Question: I am trying to understand how Sonata works and I have a question. I saw something nice about their demo and I can not find in their documentation like to do. Maybe you can help me.
In the fields they arrive to color values according to criteria surely of the value of the latter I would like to know how to do. I put a small screen that I took on their site that help you maybe to understand my request.

I have a small form which I also put the code and I would like to be able to color in green the "client" in red "ex-client" and in blue "prospect" how am I supposed to do?
'''
protected function configureFormFields(FormMapper $formMapper)
{
$formMapper
->tab('General Information',array('class'=>'col-md-9'))
->with('', array('class'=>'col-md-9'))
->add('firstName', 'text')
->add('surname', 'text')
->add('address', 'text',array('required'=> false))
->add('email', 'email', array(
'required' => false))
->add('Phone', 'text', array(
'required' => false))
->add('birthdate', 'birthday', array('label' => 'Date of Birth','required'=>false))
->end()
->with('Others Informations',array('class'=>'col-md-3'))
->add('Status', 'choice', array(
'choices' => array(
'Client' => 'Client',
'Ex-Client' => 'Ex-Client',
'Prospect' => 'Prospect'),
))
->add('businessname', 'text', array('label' => 'Business Name','required'=>false))
->add('typeofbusiness', 'choice', array(
'choices' => array(
'Blank' => Null,
'SE' => 'SE',
'SA' => 'SA',
'LLP' => 'LLP',
'LTD' => 'LTD',
'Payroll' => 'Payroll'),
'label' => 'Type of buisness'
))
->end()
->end()
->tab('Comment',array('class'=>'col-md-12'))
->add('comments', 'textarea', array('required'=>false))
->end()
;
}
protected function configureDatagridFilters(DatagridMapper $datagridMapper)
{
$datagridMapper
->add('surname')
->add('firstname')
->add('address')
->add('email')
->add('phone')
->add('birthdate', null, array(
'label' => 'Date of birth (mm/dd/yyyy)'), 'sonata_type_datetime_picker', array(
'format' => 'MM/dd/yyyy',
'dp_side_by_side' => true,
'dp_use_current' => false,
'dp_use_seconds' => false,
))
->add('status')
->add('businessname')
->add('typeofbusiness')
->add('comments')
;
}
protected function configureListFields(ListMapper $listMapper)
{
$listMapper
->addIdentifier('surname')
->add('firstname')
->add('address')
->add('email')
->add('phone')
->add('birthdate')
->add('Status')
->add('businessname')
->add('typeofbusiness')
->add('comments');
}
public function toString($object)
{
return $object instanceof Client
? $object->getSurname()
: 'Client'; // shown in the breadcrumb on the create view
}
'''
}
Also in the installation and grip they make us create a BlogPost but nowhere I have defined anything and the boolean values are in red or green. I really do not understand how to do that.
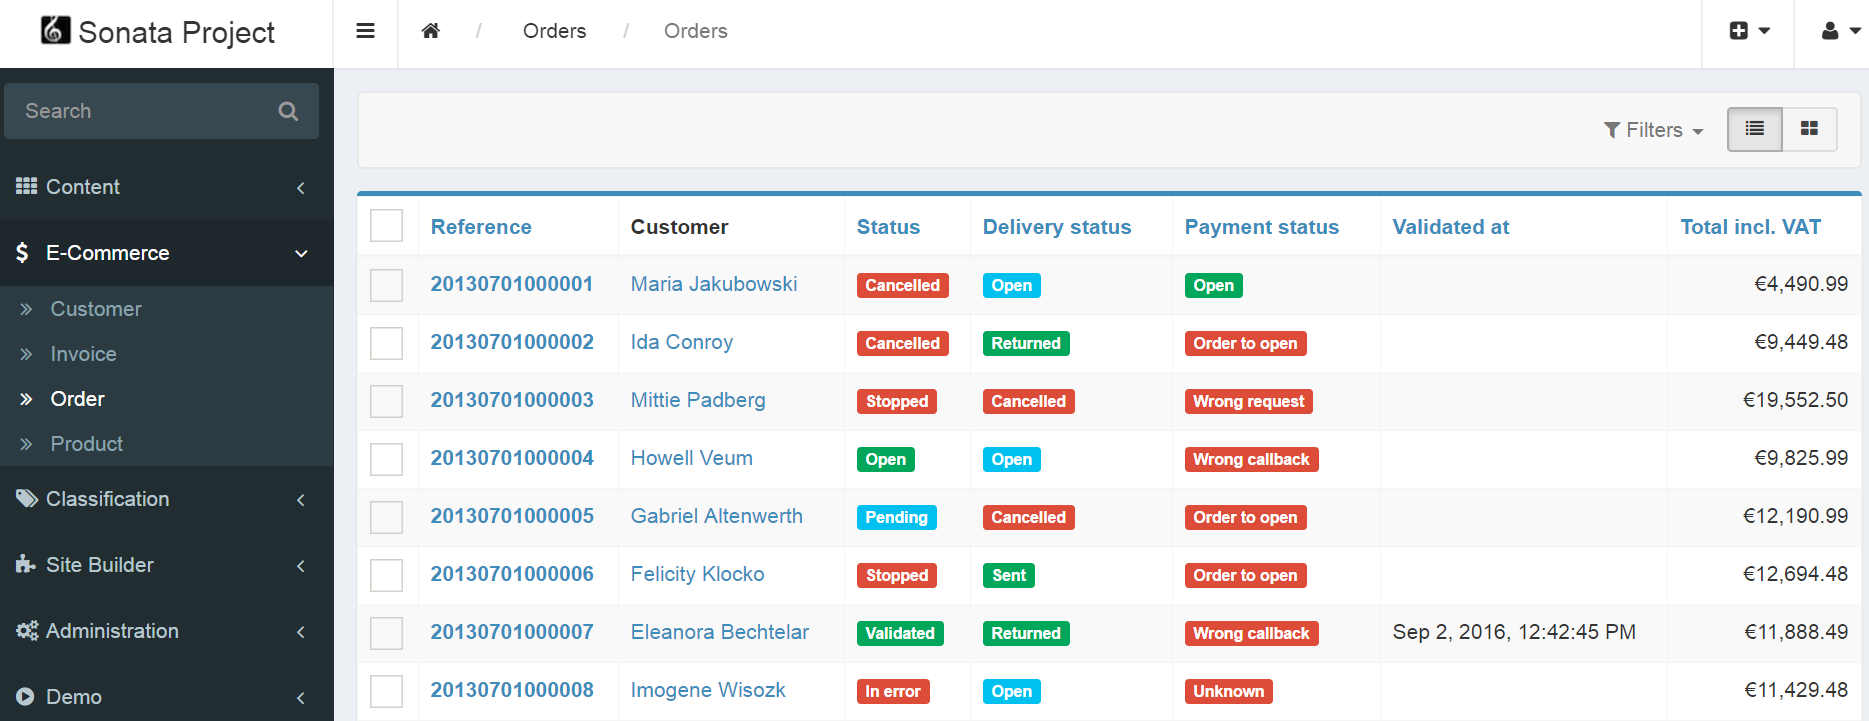
Answer: You can do this by creating a custom template for your field(s)
See here : <URL>